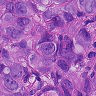
Metastatic tissue present: yes